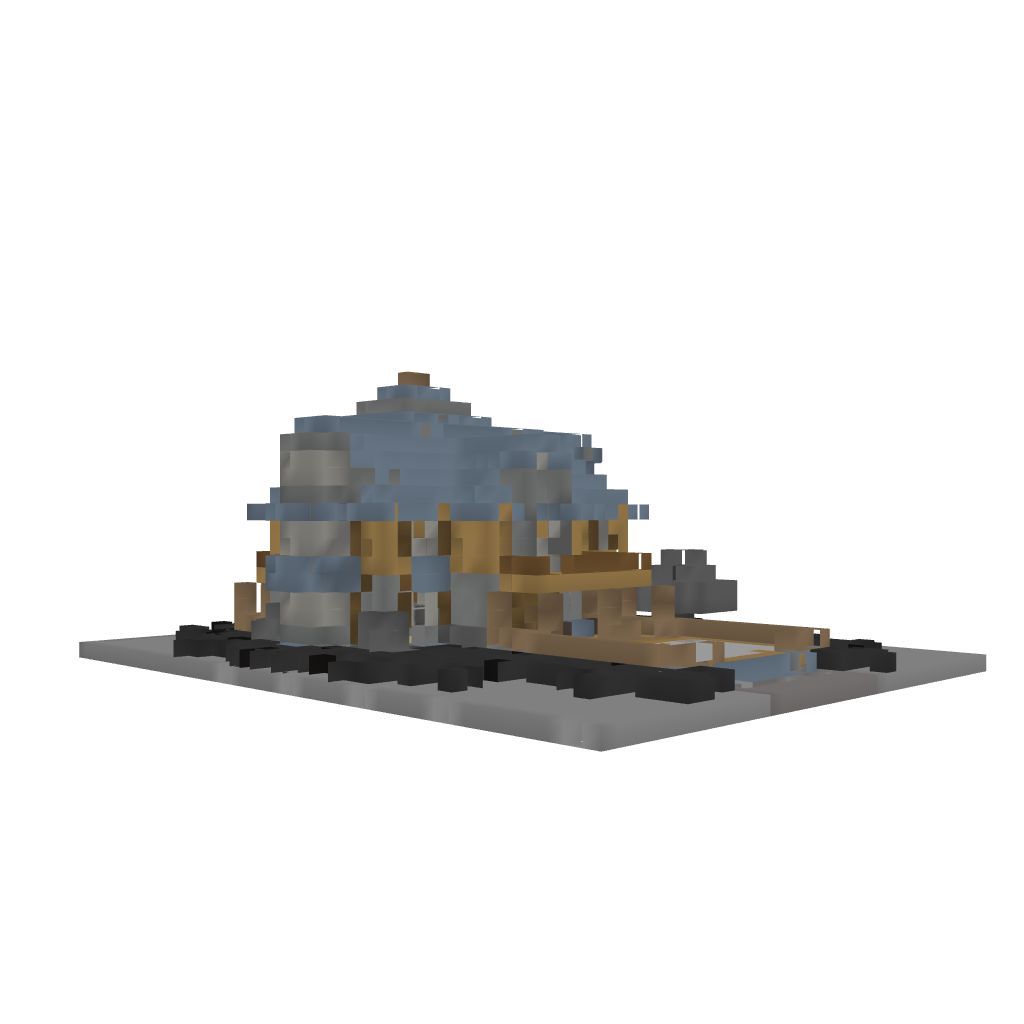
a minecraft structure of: Victorian House | 1.6.2